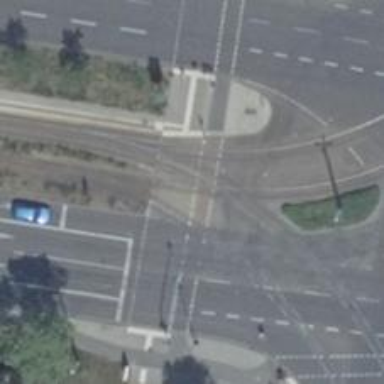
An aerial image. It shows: Railway crossing with traffic signals.